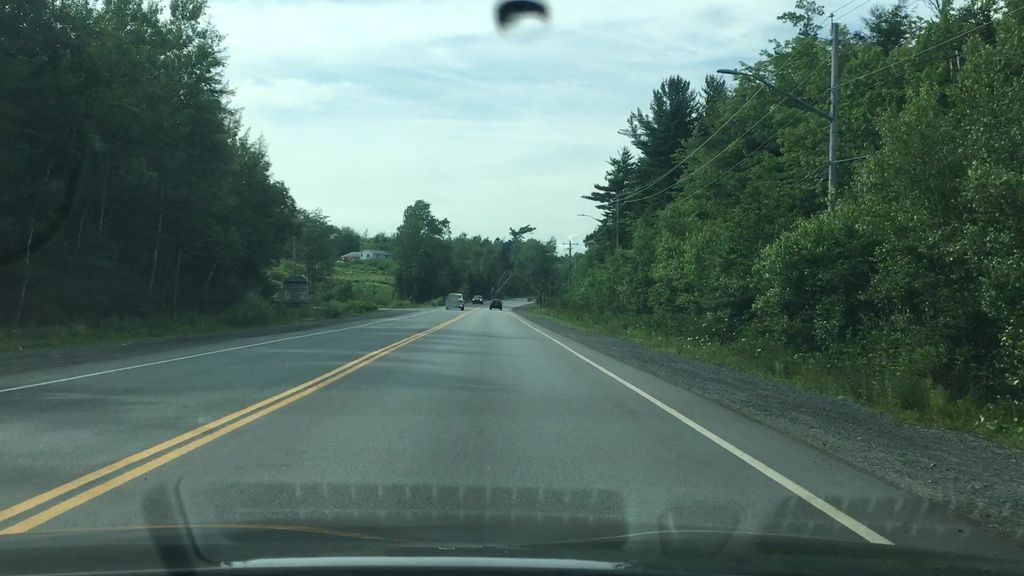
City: halifax